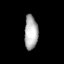
Tissue: lung
Cell type: T cells
Senescence score: 0.189
Nuclear area (px): 450
Mean DAPI intensity: 174.531